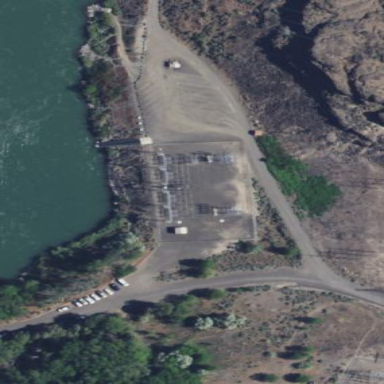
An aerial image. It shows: Power substation.